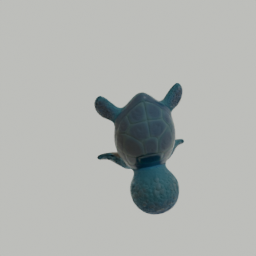
Label: animals